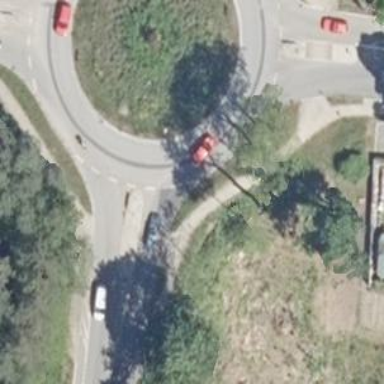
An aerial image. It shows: Secondary road with asphalt surface and traffic calming island.